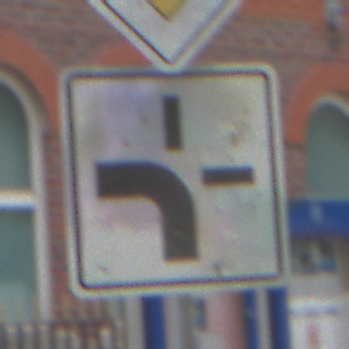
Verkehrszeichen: VerlaufVorfahrtsstrasse1
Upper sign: Vorfahrtsstrasse
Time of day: MorningAfternoon
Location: Outdoor (Urban)
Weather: Overcast
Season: NotSpecified
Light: Natural